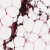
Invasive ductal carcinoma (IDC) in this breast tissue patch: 0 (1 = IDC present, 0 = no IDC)